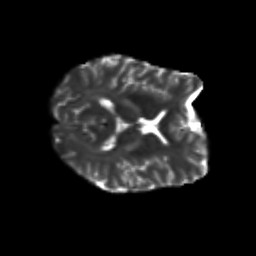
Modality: T2w
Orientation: axial
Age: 24
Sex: male
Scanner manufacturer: siemens
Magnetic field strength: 3 T
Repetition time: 3.5 s
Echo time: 0.125 s